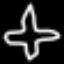
Label: airplane